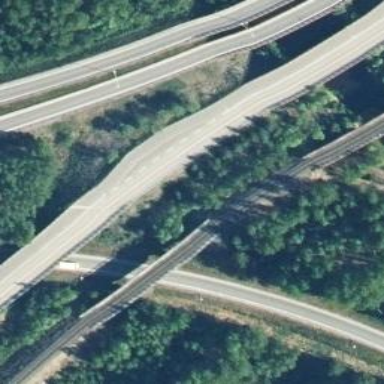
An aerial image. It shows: Railway bridge.